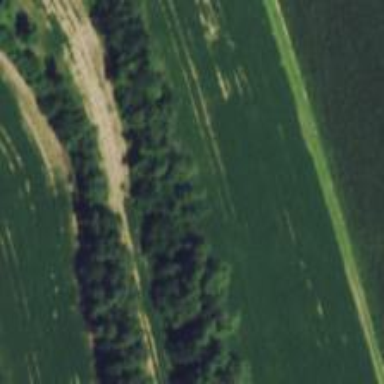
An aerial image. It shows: Row of trees in natural setting.